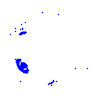
Particle: electron